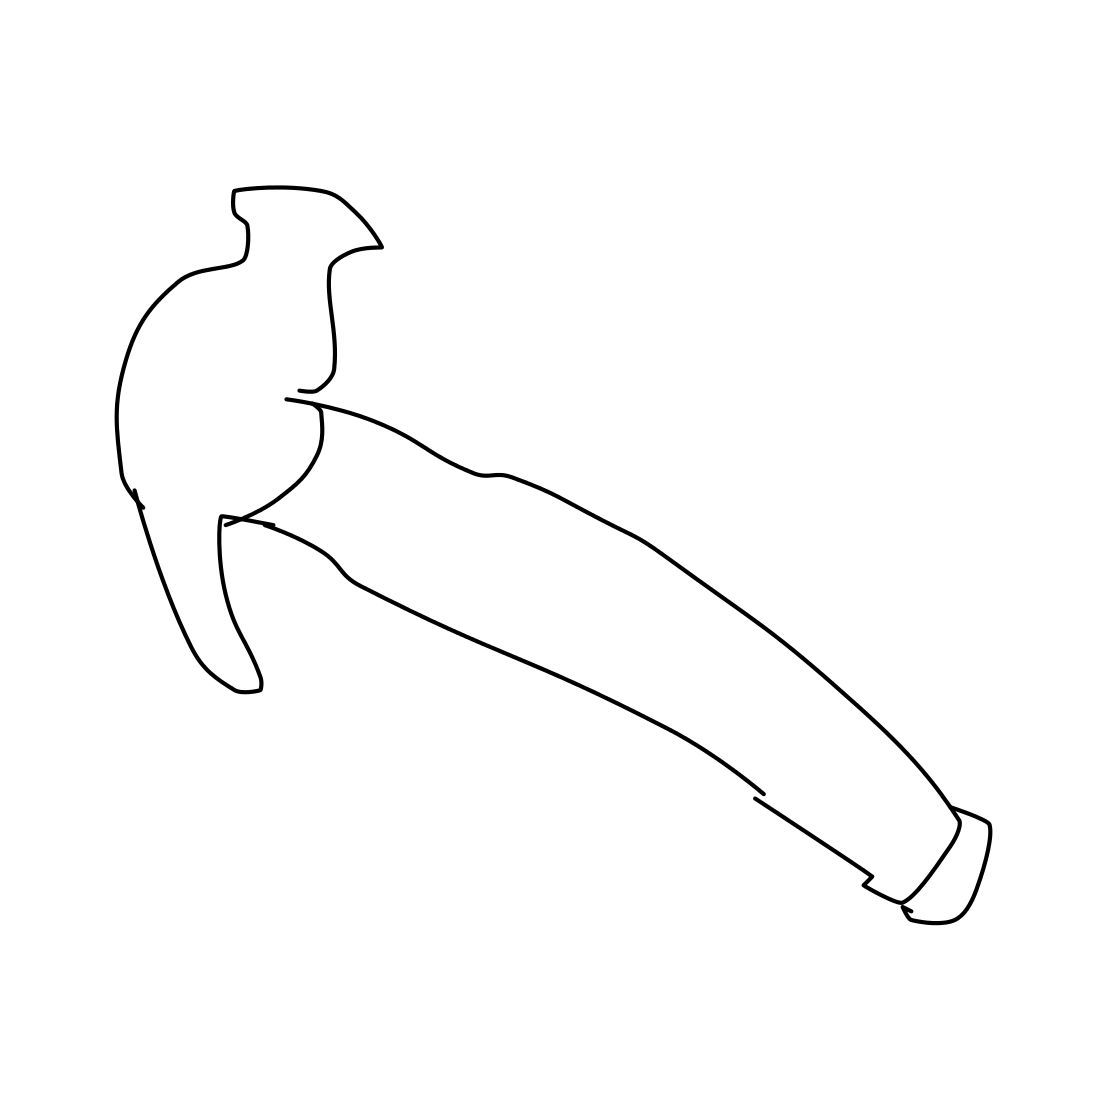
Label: hammer